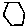
Label: hexagon